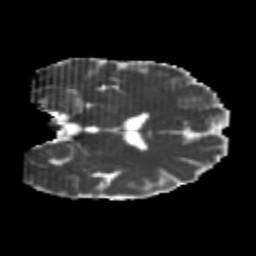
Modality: MD
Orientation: coronal
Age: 24
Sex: male
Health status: healthy
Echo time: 0.074 s